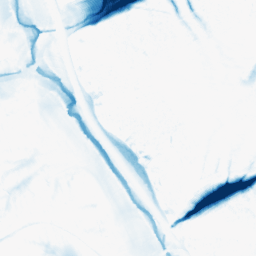
Category: morphological
Decomposition family: morphological
Decomposition parameters: operation: closing
size: 20
Upsampling method: sinc_hamming
Upsampling parameters: scale: 4
kernel_size: 8
Upsampling scale: 4